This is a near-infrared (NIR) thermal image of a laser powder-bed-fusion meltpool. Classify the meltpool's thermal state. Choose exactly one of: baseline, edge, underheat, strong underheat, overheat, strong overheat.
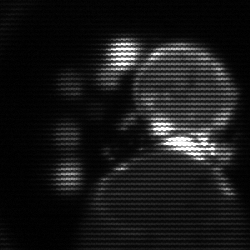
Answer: baseline